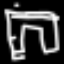
Label: pants